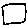
Label: square